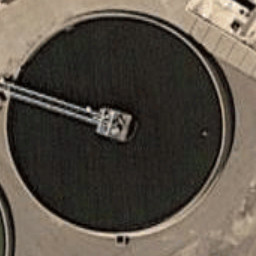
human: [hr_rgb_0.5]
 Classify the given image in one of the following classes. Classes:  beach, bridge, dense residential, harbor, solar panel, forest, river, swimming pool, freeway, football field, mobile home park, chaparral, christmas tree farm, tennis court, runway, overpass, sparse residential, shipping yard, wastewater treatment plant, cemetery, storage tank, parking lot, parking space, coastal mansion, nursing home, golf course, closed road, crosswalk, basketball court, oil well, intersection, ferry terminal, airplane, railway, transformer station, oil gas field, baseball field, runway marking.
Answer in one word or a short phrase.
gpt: wastewater treatment plant